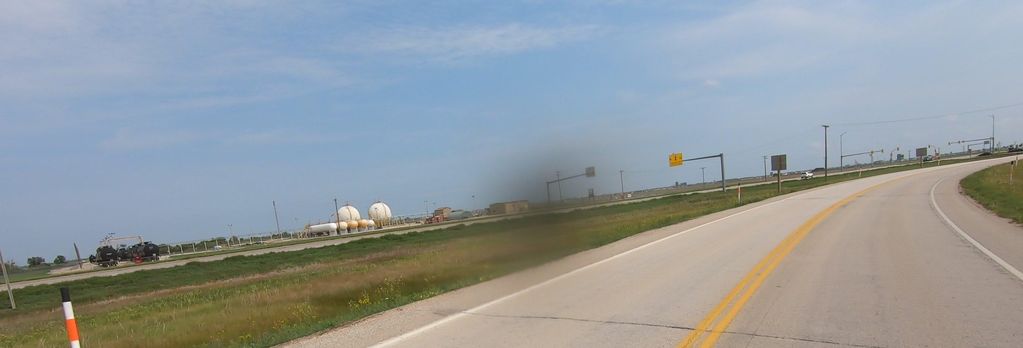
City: winnipeg